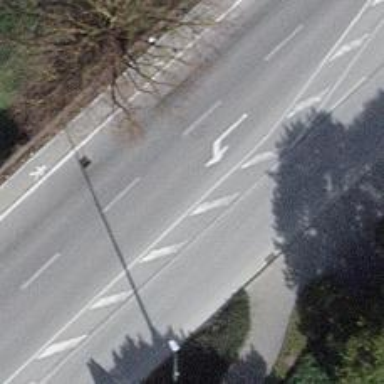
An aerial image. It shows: Asphalt road with sidewalks on both sides. The road is classified as primary highway.